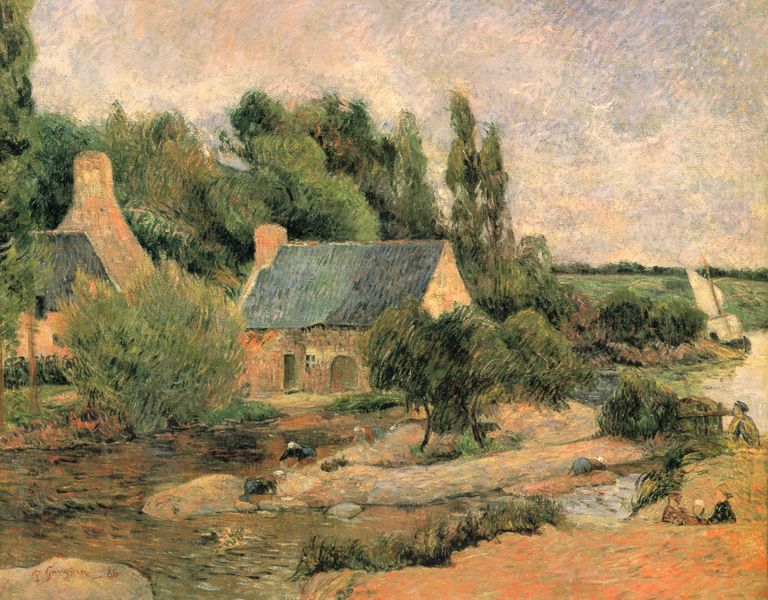
Titel: Die Wäscherinnen von Pont-Aven
Künstler: Paul Gauguin
Standort: Paris
Institution: Musée d'Orsay
Schlagwörter: baum, blau, gemälde, himmel, laub, mann, meer, schatten, wasser, weiß, wolken, bäume, cezanne, fluss, frauen, gelb, grün, impressionismus, landschaft, menschen, ocker, sand, see, sitzen, ufer, wäsche, braun, fenster, frau, grau, hell, licht, männer, orange, tür, dach, gebäude, gras, haus, weg, wiese, wolke, beige, haube, malerei, stein, steine, öl, ast, bach, feld, felder, horizont, häuser, hügel, mühle, natur, schilf, stamm, weide, wind, busch, büsche, gewässer, hütte, kirche, pastos, sträucher, wiesen, insel, realismus, rosa, wald, bauern, boot, kahn, kamin, kamine, rund, schornstein, garten, küste, schiff, segel, segelboot, sommer, wellen, bogen, mast, pointilismus, segelschiff, acker, ernte, sammeln, hang, dächer, bauernhof, hof, pause, rast, van gogh, figuren, wagen, böschung, impressionistisch, bauer, tor, gauguin, waschen, pleinair, flusslandschaft, landschaftsbild, kapelle, siedlung, graben, spiegelungen, gesträuch, wal, mühlrad, haustür, platanen, gartenarbeit, paul gauguin, wäscherinnen, wäscherin, waschtag, waschfrau, wäscher, menshcen, himmelf, seelschiff, segelmatte, woll´ke, 1886, impressiniosmus, auverrne